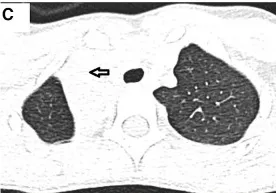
Chest enhanced CT, bronchoscopy, pathological image, and immunohistochemistry assay of case 1. (C) Arrow indicates right upper lobe atelectasis.
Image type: radiology (ct)